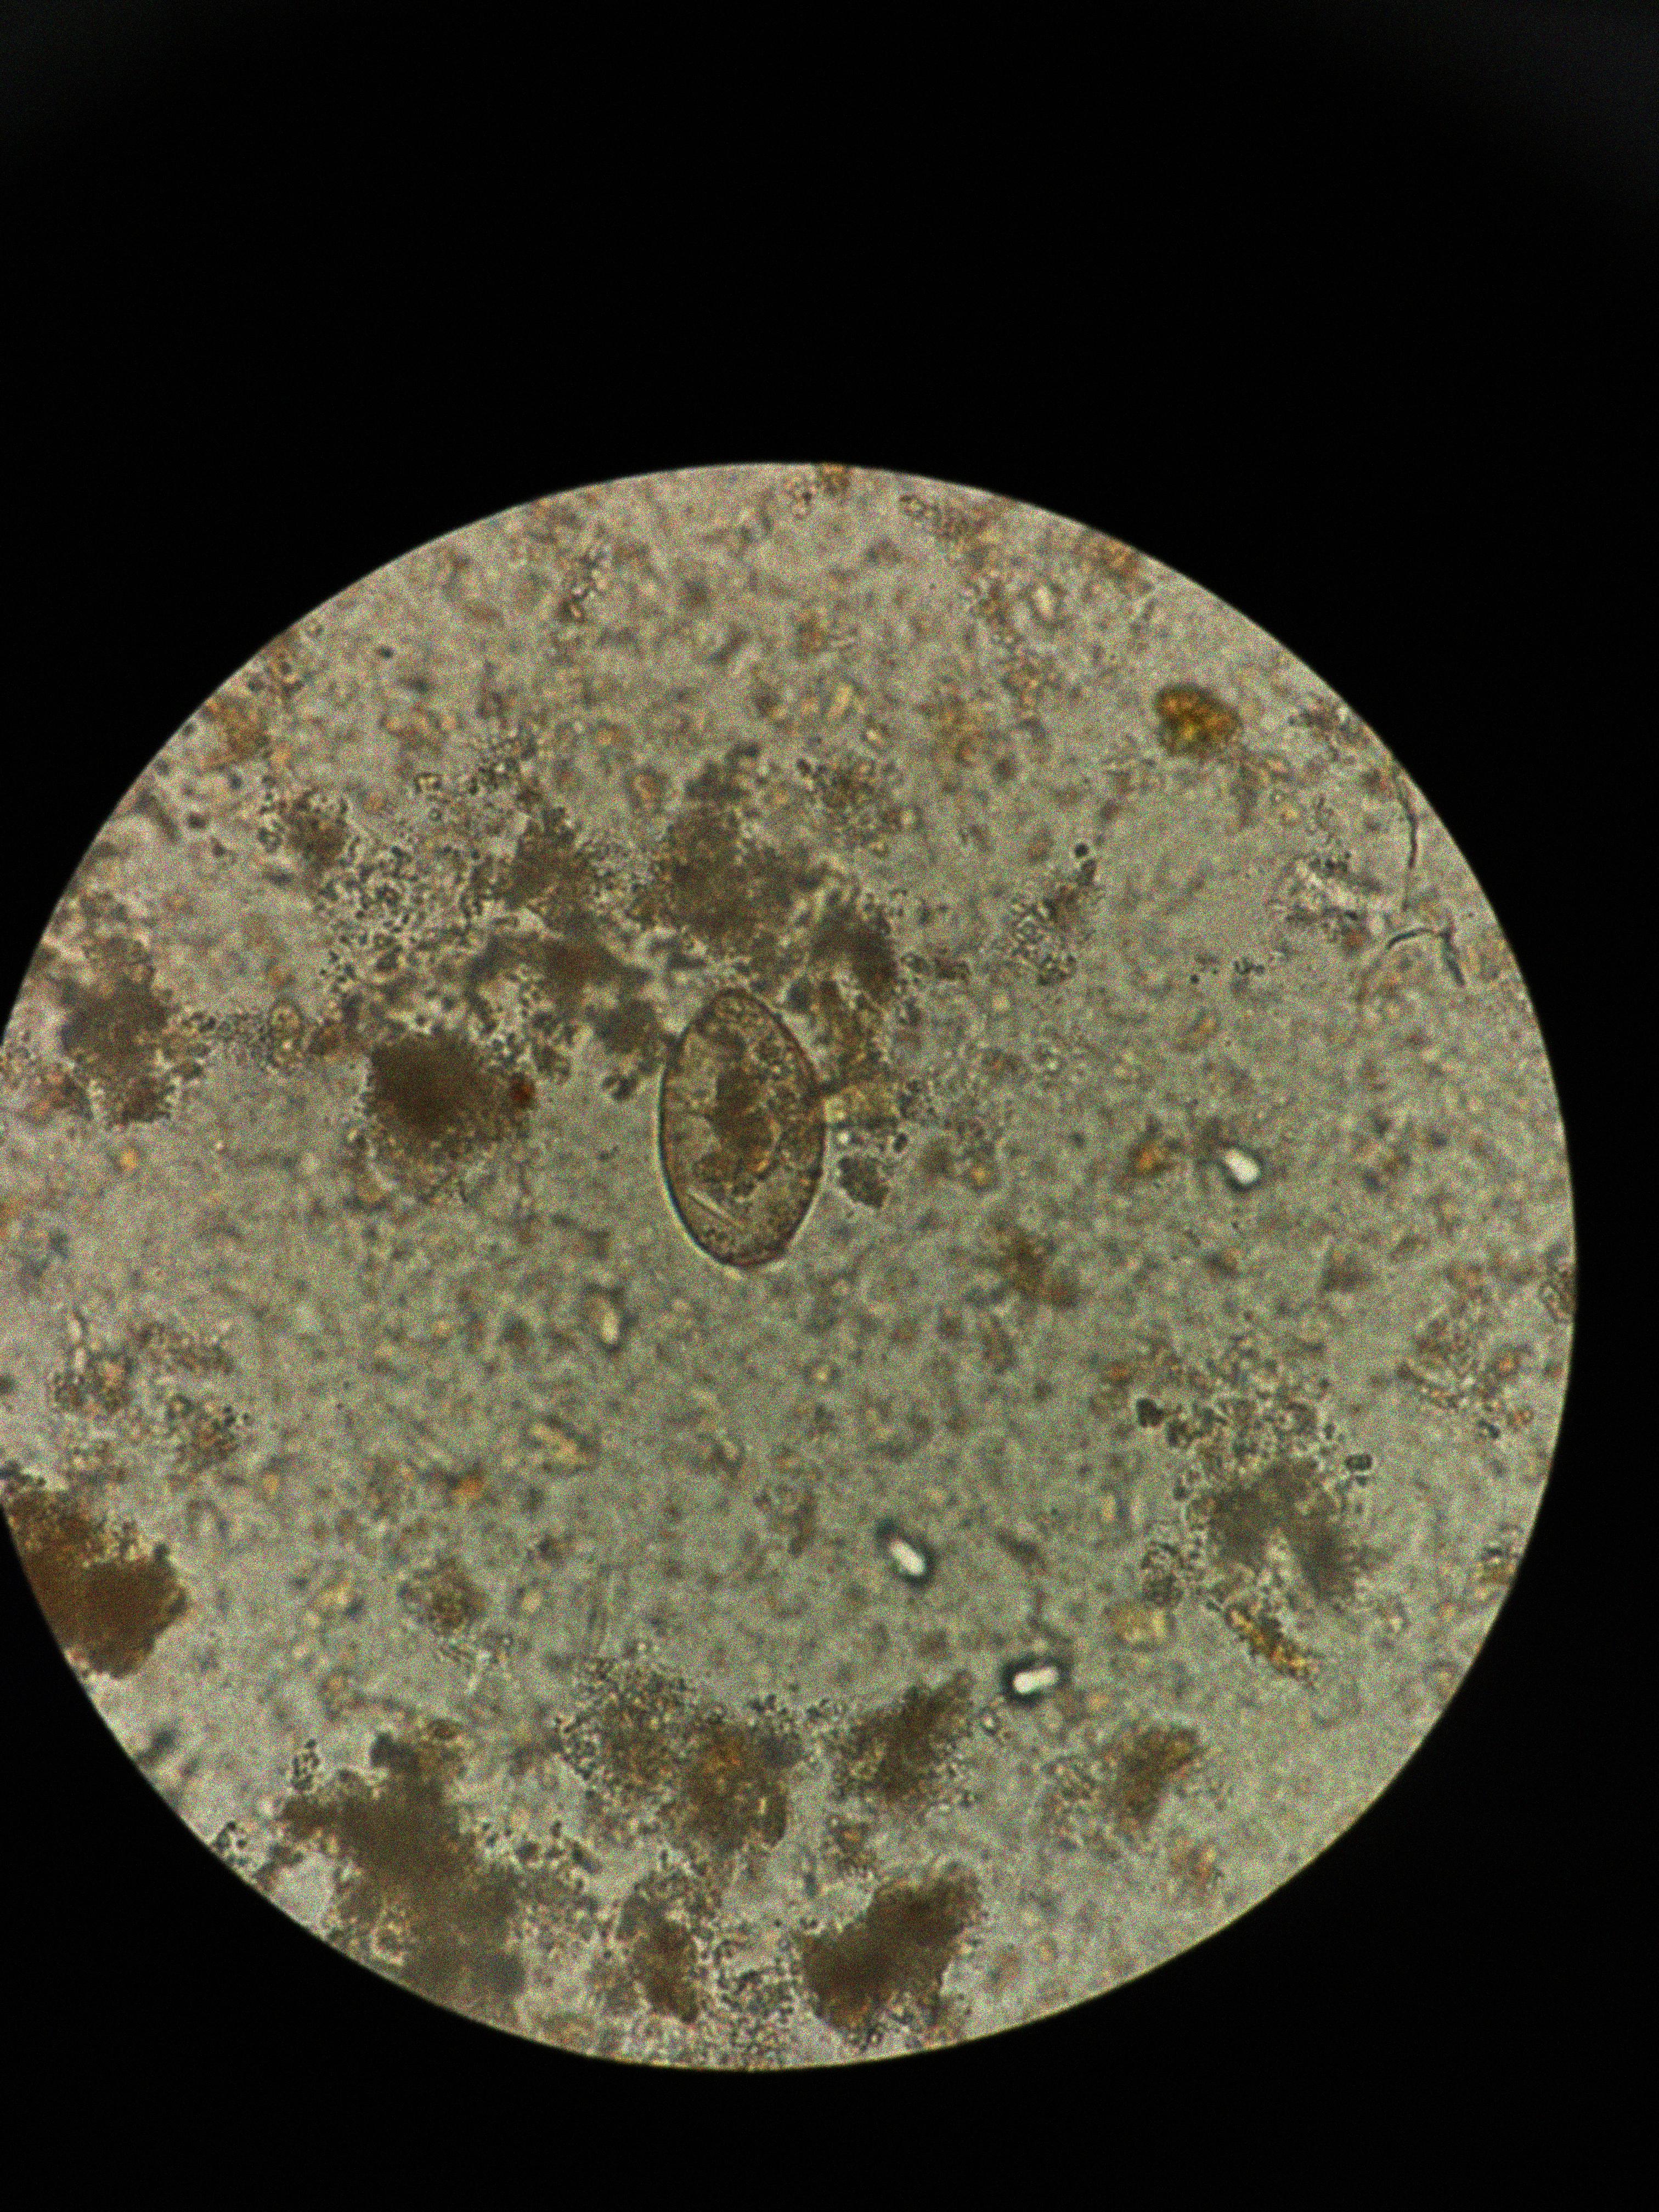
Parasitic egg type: Fasciolopsis buski